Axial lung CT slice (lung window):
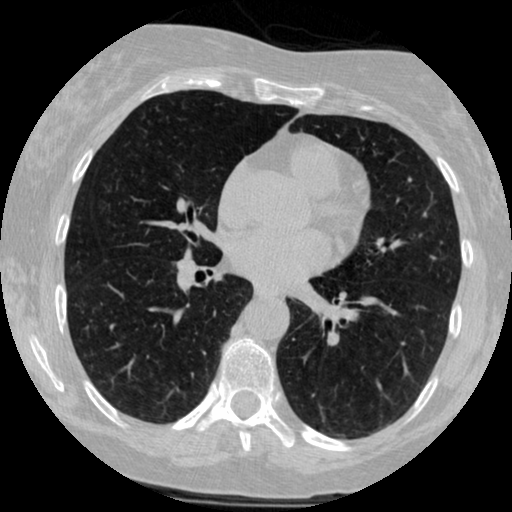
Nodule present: no